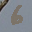
Label: 6